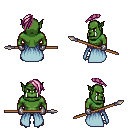
a pixel art fantasy rpg character, male body template, orc, green skin, overskirt, gold greaves, pink long mohawk hairstyle, metal gloves, metal boots, spear, four views (front, back, left, right), 2x2 character sprite sheet, small pixel art, hard edges, no anti-aliasing